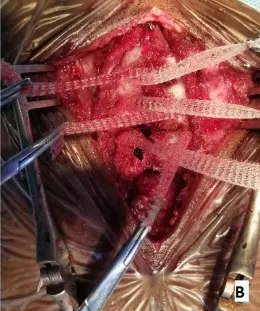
Intraoperative view of the reconstruction steps. Composite mesh used to reinforce the sternum.
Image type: medical_photograph (other_medical_photograph)